Question: I'm looking for information about how to make a navigation bar with drop down functionality similar to the big iPad apps like on the picture below. It looks like they are using the same elements.

Is there some kind of support in iOS7 for this? Or any third-party implementation?
I've tried searching but I can't find anything that looks similar to the picture posted.
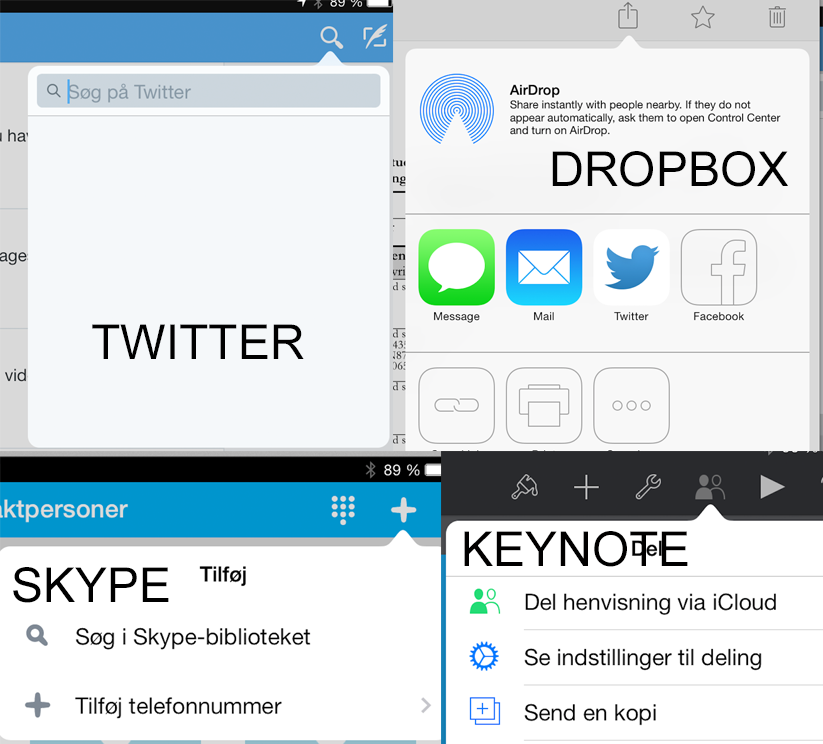
Answer: That's a popover, managed by a UIPopoverController